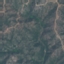
Land use / land cover class: HerbaceousVegetation